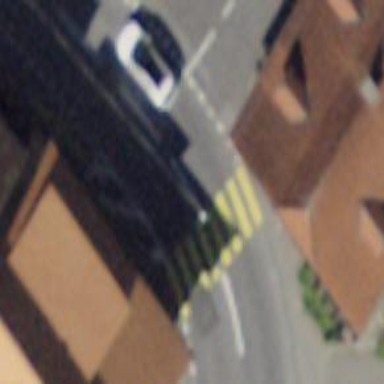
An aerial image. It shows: Marked crossing with zebra stripes on the road.